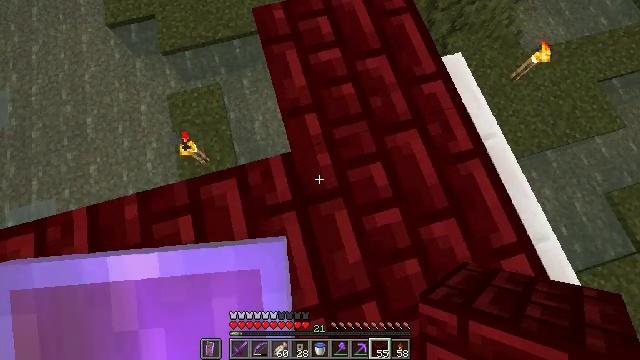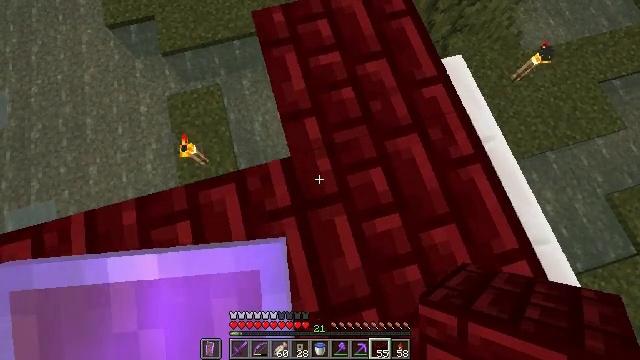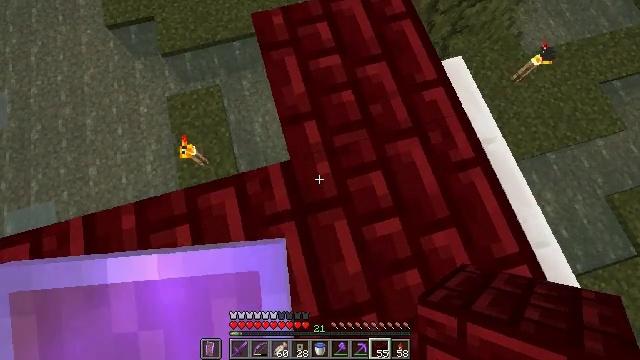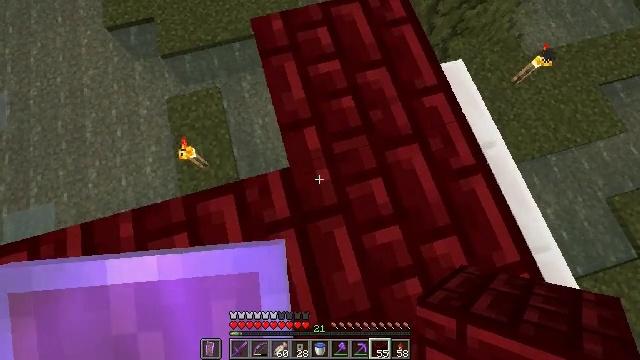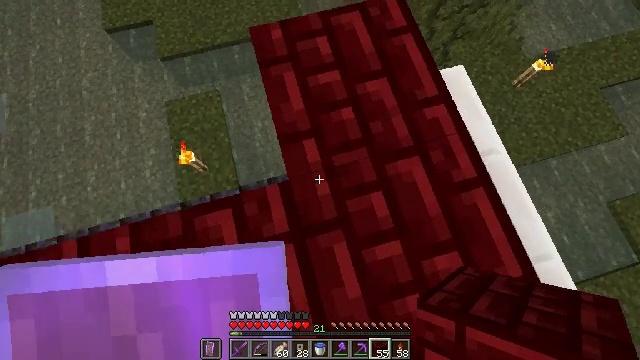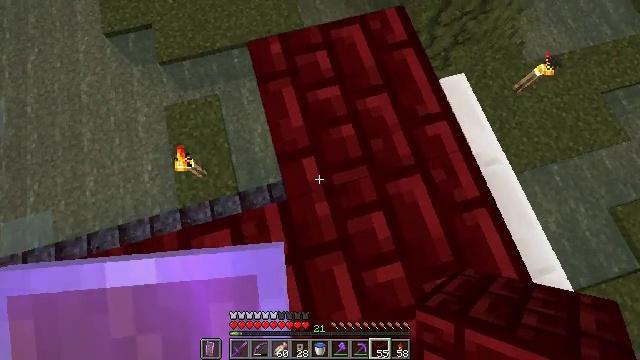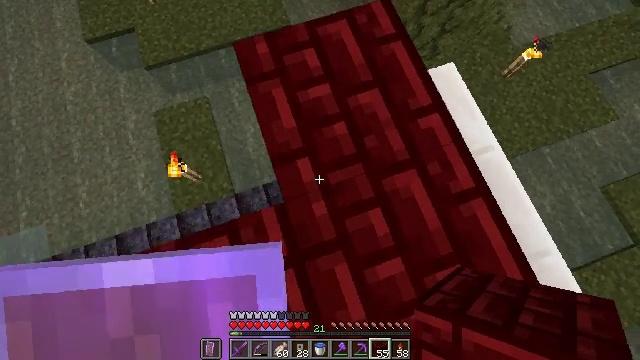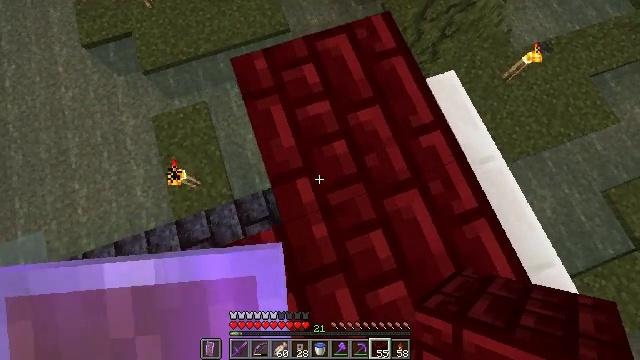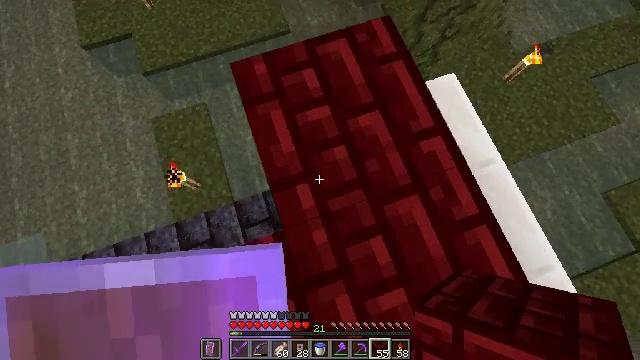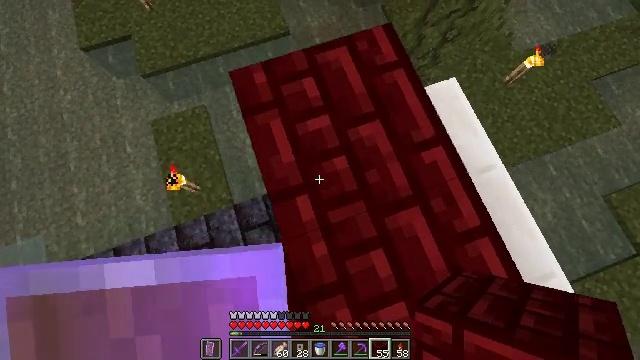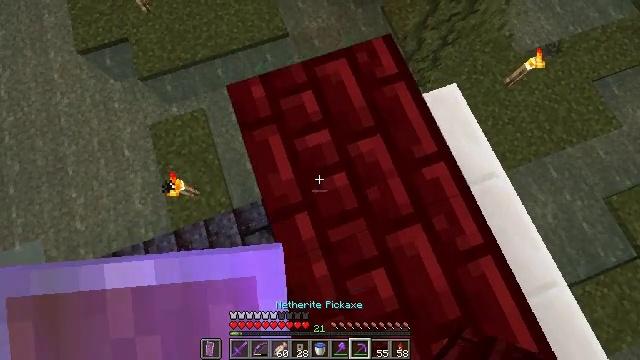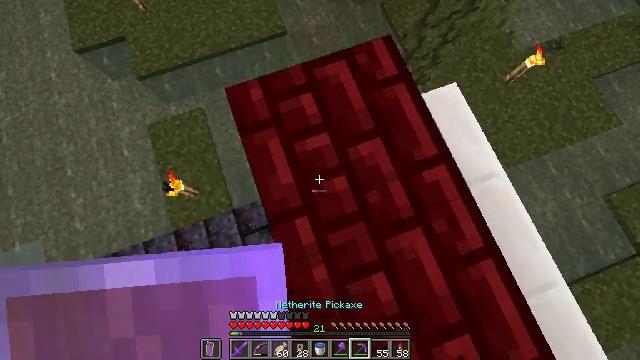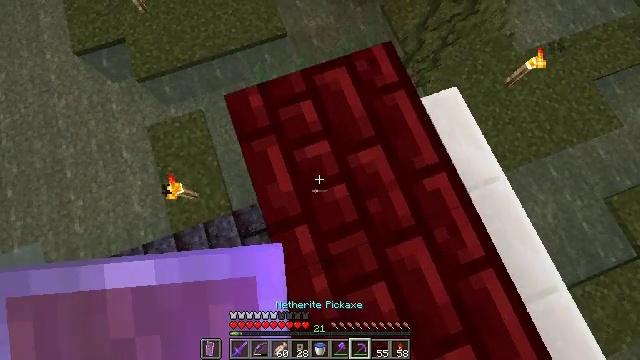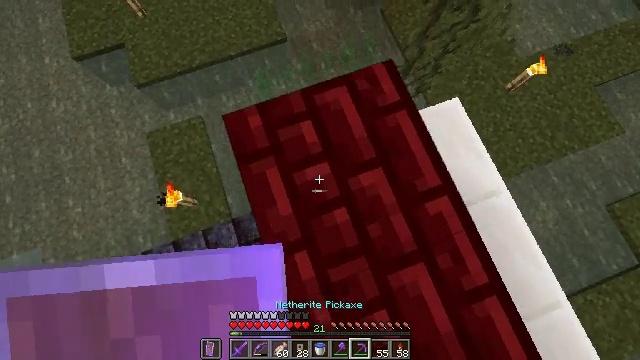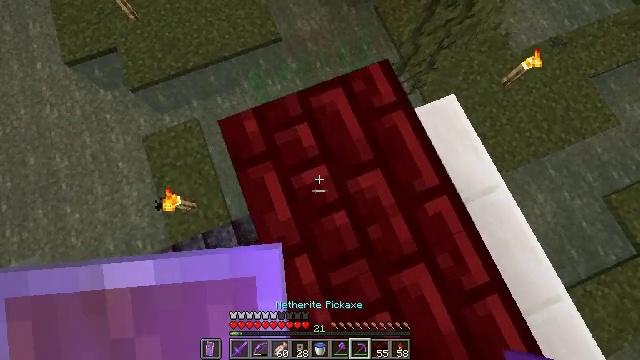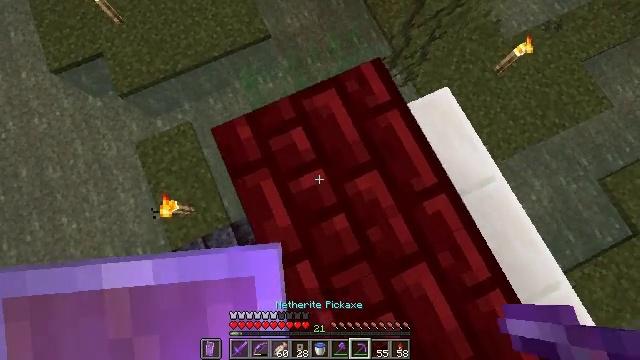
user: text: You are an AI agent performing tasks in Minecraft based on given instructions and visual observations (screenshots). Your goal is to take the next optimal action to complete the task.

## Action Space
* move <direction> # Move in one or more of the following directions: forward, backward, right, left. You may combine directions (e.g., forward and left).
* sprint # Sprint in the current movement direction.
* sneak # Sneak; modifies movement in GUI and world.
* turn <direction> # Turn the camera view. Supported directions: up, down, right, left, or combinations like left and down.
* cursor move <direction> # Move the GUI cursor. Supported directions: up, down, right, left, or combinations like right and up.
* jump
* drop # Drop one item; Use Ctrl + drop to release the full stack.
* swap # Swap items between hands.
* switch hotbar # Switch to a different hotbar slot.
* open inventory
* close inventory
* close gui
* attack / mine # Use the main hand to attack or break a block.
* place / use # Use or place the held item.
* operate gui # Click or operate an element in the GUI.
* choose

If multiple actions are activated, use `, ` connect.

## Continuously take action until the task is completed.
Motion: motion action
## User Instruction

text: mine block red nether bricks
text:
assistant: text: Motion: move forward, sneak
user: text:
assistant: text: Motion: move forward, sneak
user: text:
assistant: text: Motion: move forward, sneak
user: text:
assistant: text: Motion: move forward, sneak
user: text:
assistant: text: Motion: move forward, sneak
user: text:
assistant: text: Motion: move forward, sneak, turn right and down
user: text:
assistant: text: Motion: move forward, sneak
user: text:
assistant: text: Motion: move forward, sneak
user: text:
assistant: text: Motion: move forward, sneak
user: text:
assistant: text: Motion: move forward, sneak
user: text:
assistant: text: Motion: move forward, sneak
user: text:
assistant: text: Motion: move forward, sneak
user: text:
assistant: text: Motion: move forward, sneak
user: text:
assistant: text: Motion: move forward, sneak, turn right
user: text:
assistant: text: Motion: move forward, sneak, turn right and down
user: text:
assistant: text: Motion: move forward, sneak
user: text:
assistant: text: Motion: move forward, sneak
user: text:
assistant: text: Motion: move forward, sneak, attack / mine
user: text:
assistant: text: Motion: move forward, sneak, attack / mine
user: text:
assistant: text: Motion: move forward, sneak, attack / mine
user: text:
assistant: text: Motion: sneak, attack / mine
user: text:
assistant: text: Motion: sneak, attack / mine
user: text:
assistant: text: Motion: sneak, attack / mine
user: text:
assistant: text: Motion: sneak, attack / mine